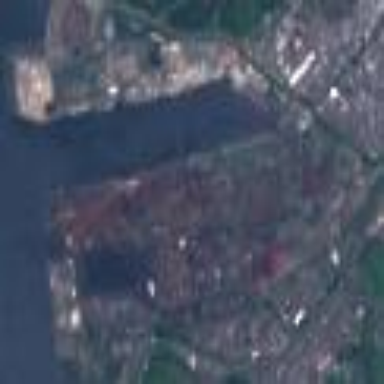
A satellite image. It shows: Industrial area dedicated to steelmaking.